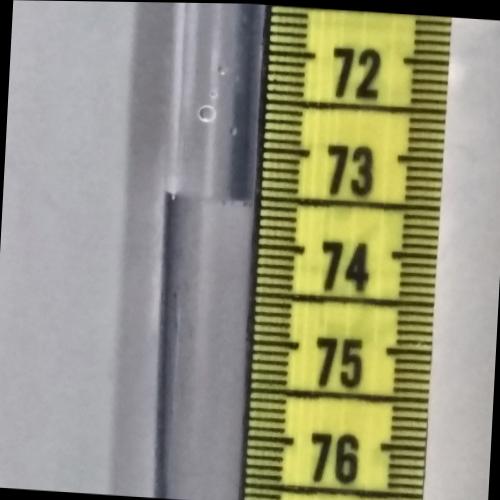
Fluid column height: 73.5 cm